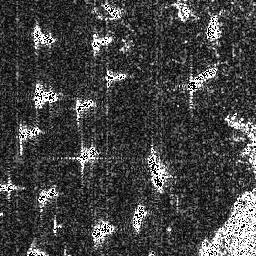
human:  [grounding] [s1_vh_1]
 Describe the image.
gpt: In the satellite image, there is  <ref>1 medium ship </ref> <box>[[10, 8, 21, 18, 0]]</box> located at top left,  <ref>1 medium ship </ref> <box>[[11, 32, 22, 42, 0]]</box> located at left,  <ref>2 small ship </ref> <box>[[28, 36, 36, 45, 0], [39, 27, 49, 33, 0]]</box> located at center,  <ref>1 small ship </ref> <box>[[5, 48, 16, 55, 0]]</box> located at left,  <ref>3 small ship </ref> <box>[[0, 69, 7, 75, 0], [12, 71, 22, 80, 0], [8, 94, 19, 99, 0]]</box> located at bottom left,  <ref>2 medium ship </ref> <box>[[28, 55, 38, 64, 0], [56, 56, 64, 74, 0]]</box> located at center,  <ref>1 small ship </ref> <box>[[50, 78, 56, 89, 0]]</box> located at bottom,  <ref>1 medium ship </ref> <box>[[34, 85, 44, 94, 0]]</box> located at bottom,  <ref>1 medium ship </ref> <box>[[71, 24, 85, 36, 0]]</box> located at right,  <ref>1 small ship </ref> <box>[[34, 12, 44, 19, 0]]</box> located at top,  <ref>2 small ship </ref> <box>[[79, 4, 85, 15, 0], [68, 0, 75, 8, 0]]</box> located at top right,  <ref>1 medium ship </ref> <box>[[38, 0, 48, 7, 0]]</box> located at top.